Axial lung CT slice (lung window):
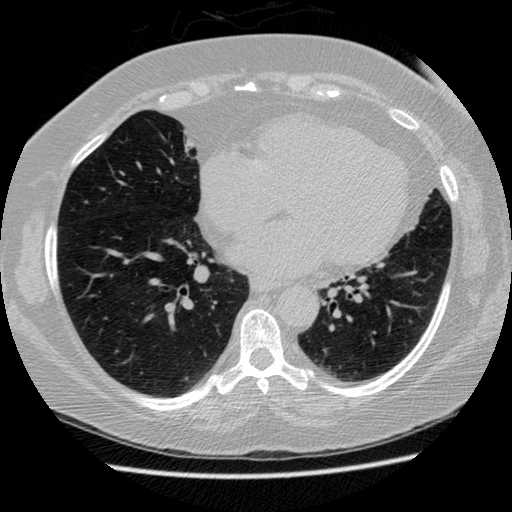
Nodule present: no